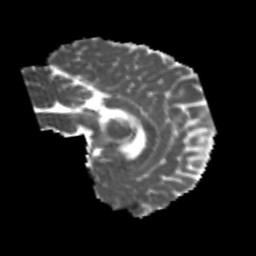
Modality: MD
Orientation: sagittal
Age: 23
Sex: female
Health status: healthy
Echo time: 0.074 s